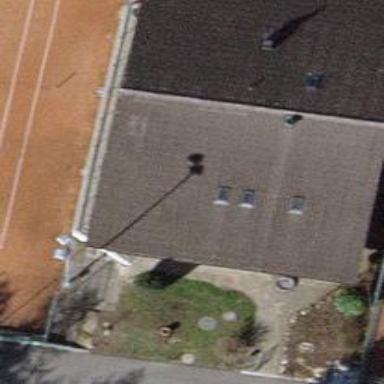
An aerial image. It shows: Tennis court.